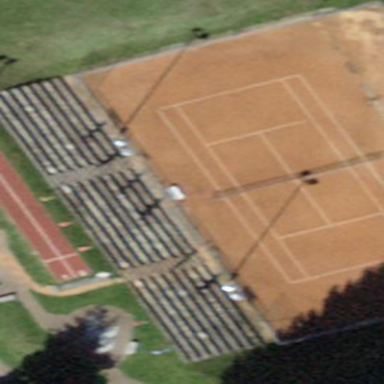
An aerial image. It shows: Bleachers on leisure land.